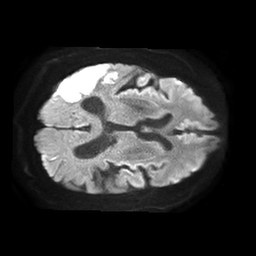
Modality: TRACE
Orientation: axial
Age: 61
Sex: male
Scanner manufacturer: philips
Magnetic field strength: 1.5 T
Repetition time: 4.6 s
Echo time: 0.09478 s